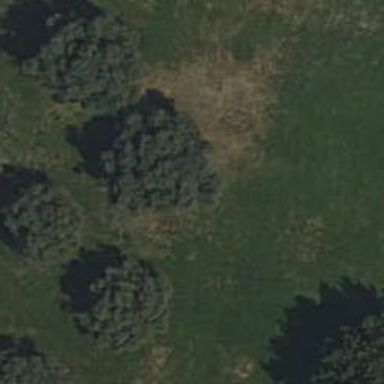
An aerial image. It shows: Broadleaved evergreen tree in its natural setting.